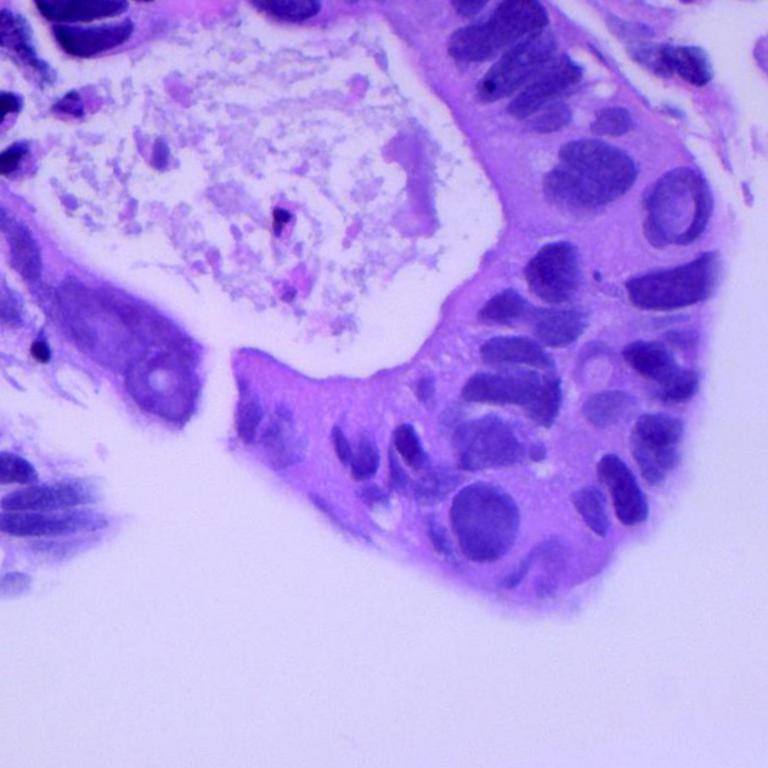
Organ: lung
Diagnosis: adenocarcinomas